Chest X-ray:
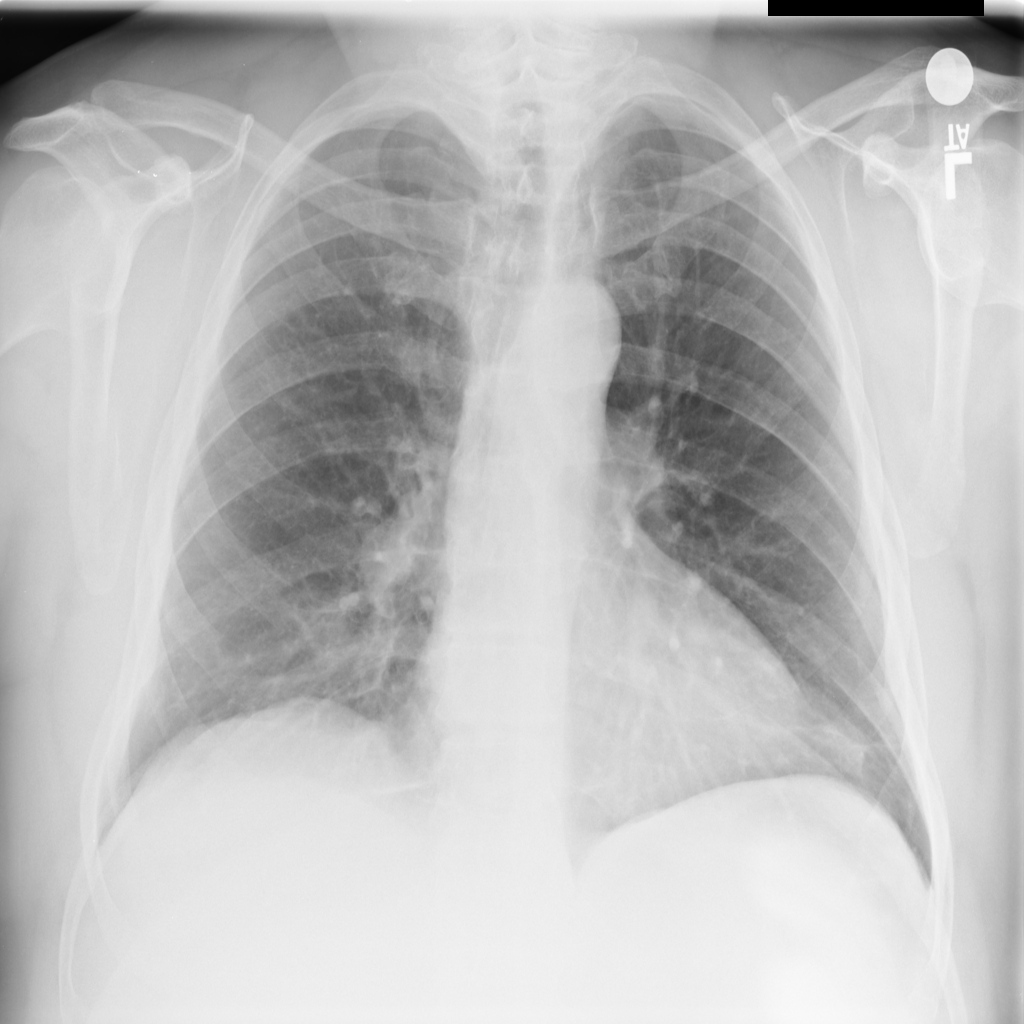
No abnormal finding: yes